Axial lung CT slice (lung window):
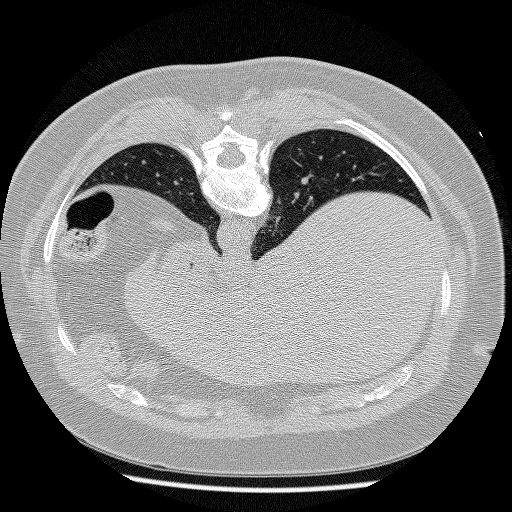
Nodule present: no